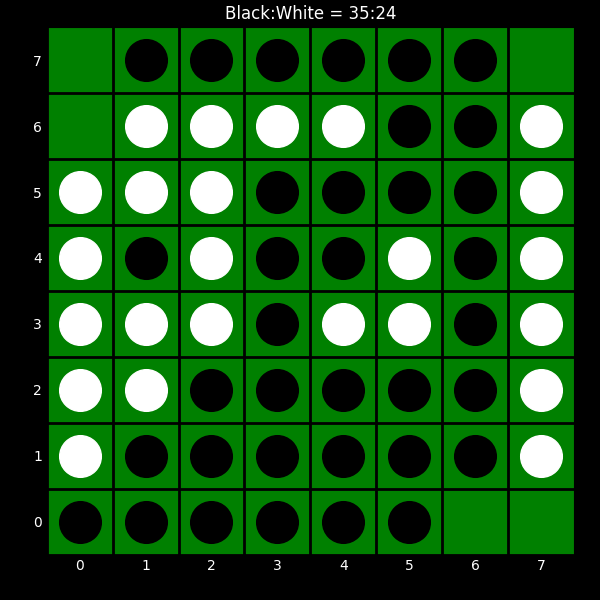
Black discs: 35
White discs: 24